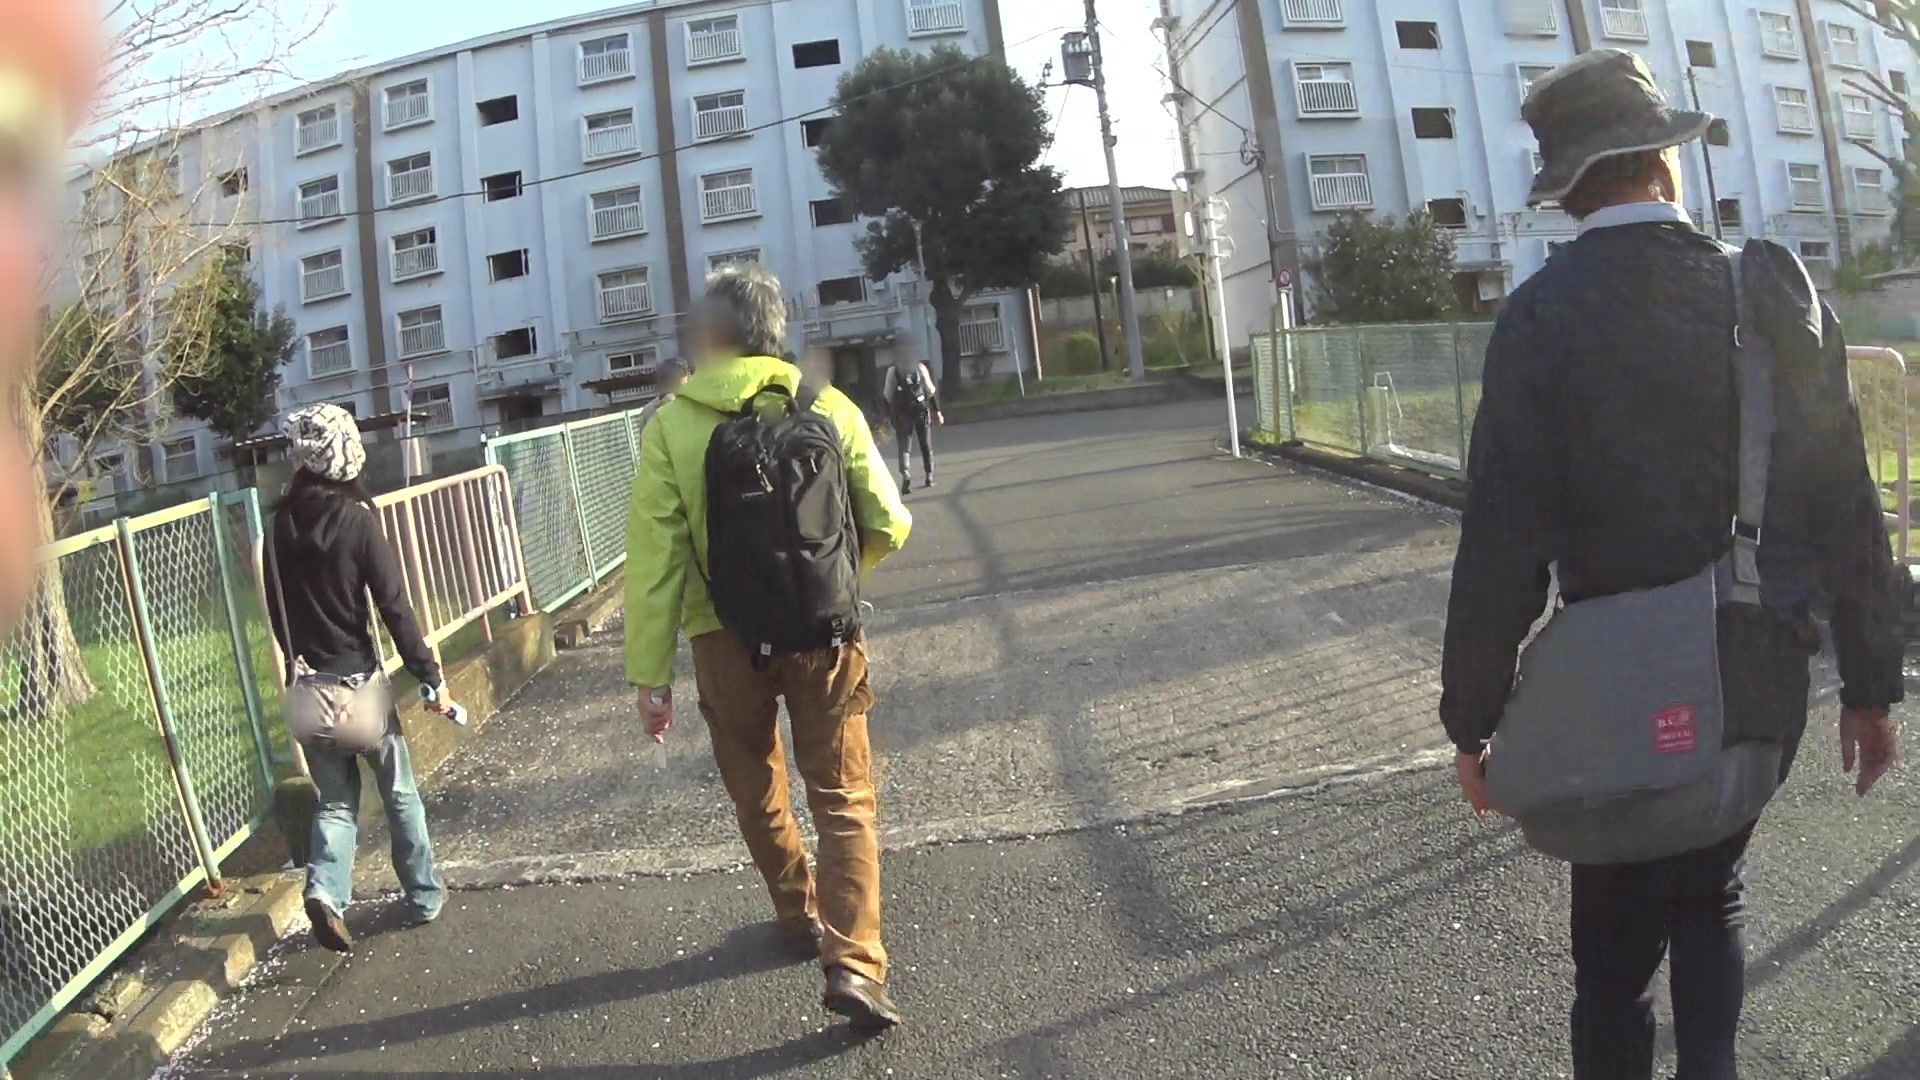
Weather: clear
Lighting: day
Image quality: good
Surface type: walking surface
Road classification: residential, service
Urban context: urban centre
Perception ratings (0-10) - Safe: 3.91, Lively: 2.7, Beautiful: 4.93, Boring: 6.46, Depressing: 5.49, Wealthy: 3.6